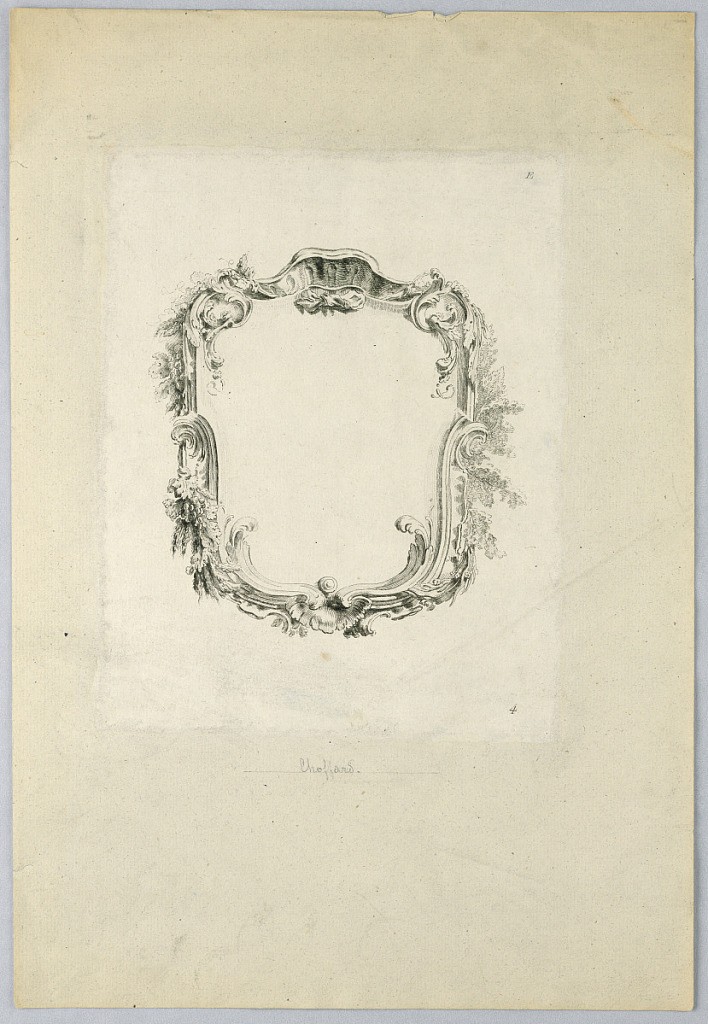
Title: Escutcheon, Plate 4 of "Cinqeme Cahier de Cartouches"
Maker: Pierre-Philippe Choffard, French, 1730–1809
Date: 1780–1790
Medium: Etching on paper
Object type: Print
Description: Generally rectangular in shape, with rocaille, leaves, grapes and a ribbon bow motif. Right top corner "E". Right bottom corner "4".